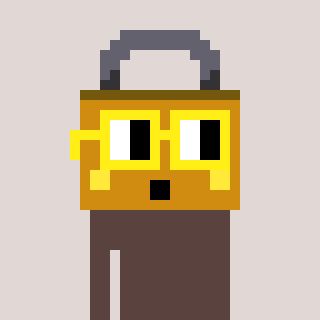
a pixel art character with square yellow glasses, a lock-shaped head and a darkbrown-colored body on a warm background